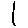
Label: line